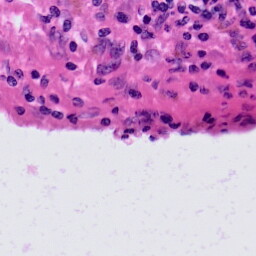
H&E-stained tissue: Skin